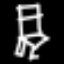
Label: chair